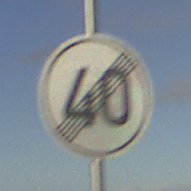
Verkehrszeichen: EndeGeschwindigkeit40
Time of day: SunriseSunset
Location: Outdoor (Nature)
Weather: PartlyCloudy
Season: NotSpecified
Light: Natural